Aerial crown-view tile of a tropical tree (Barro Colorado Island, Panama), acquired 20240611:
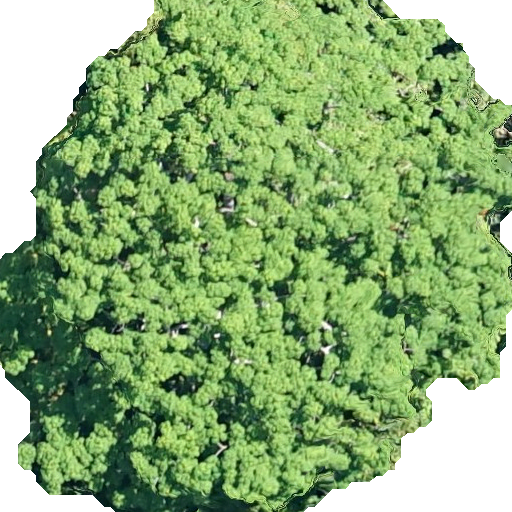
Species: Pseudobombax septenatum
GBIF accepted scientific name: Pseudobombax septenatum
Crown area: 356.3 m²